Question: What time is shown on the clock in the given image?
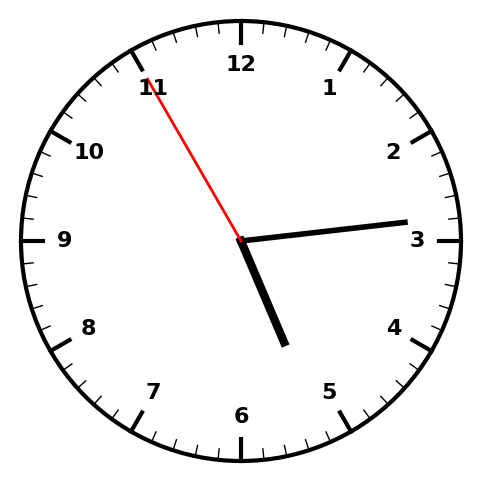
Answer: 05:13:55